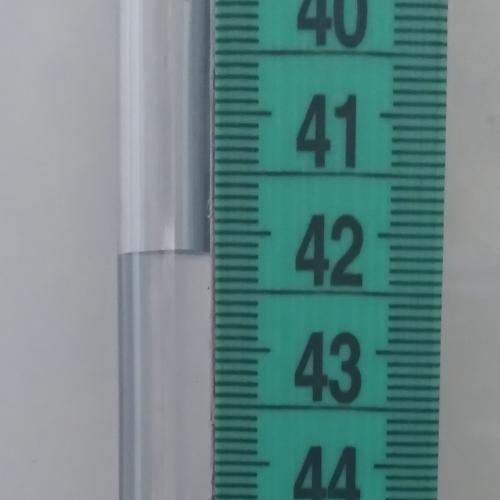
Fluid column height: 42.2 cm